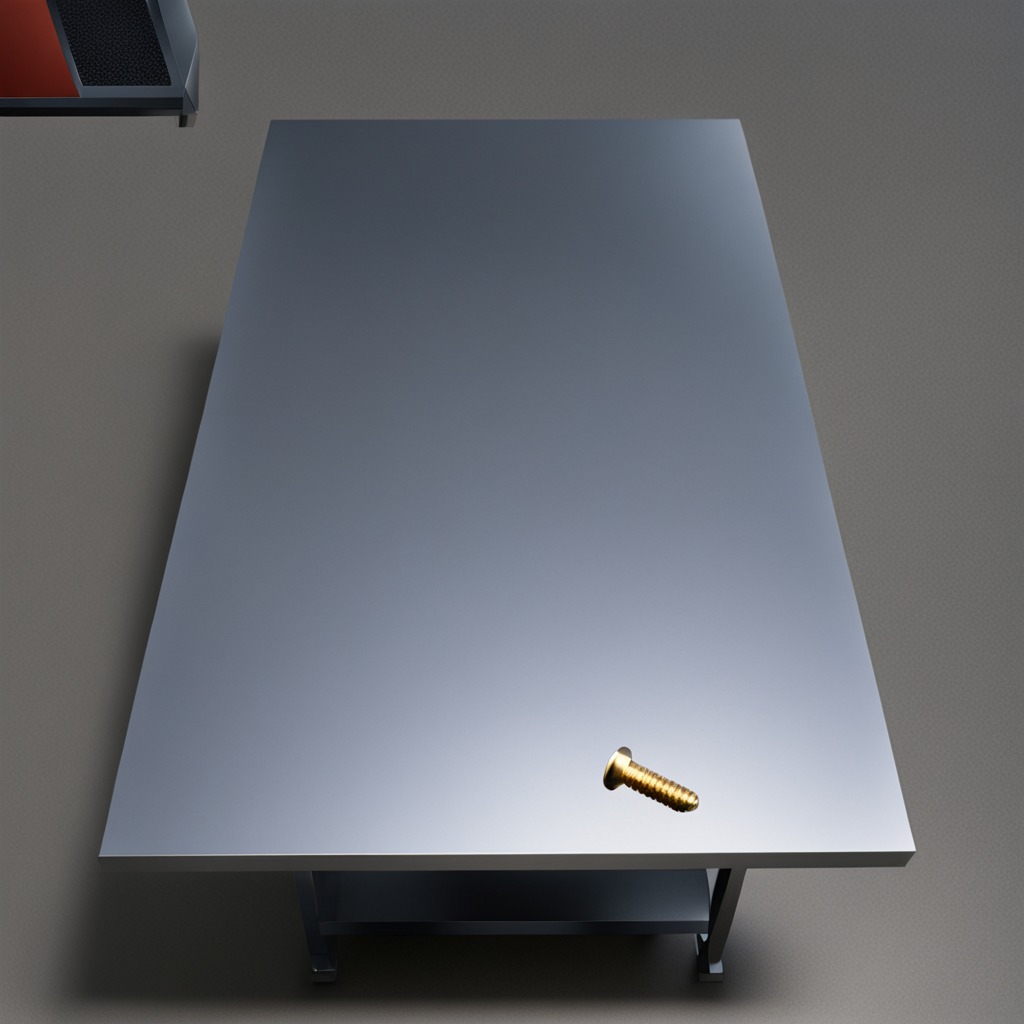
A metal screw is lying on the tabletop in the basement.